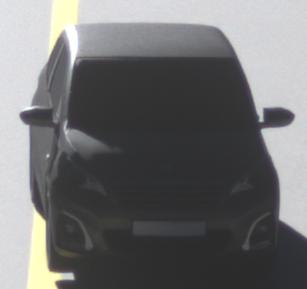
Make: Peugeot
Model: 108 1.0 VTi 68
Detailed model: 108
Model produced from: 2015/03
Model produced until: 2016/10
Doors: 3
Color: gray
Road condition: dry road
Daytime: sunrise or sunset
Contrast: medium contrast